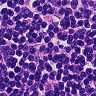
Metastatic tissue present: no